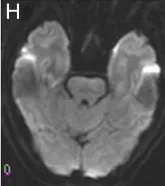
Case 2 No abnormality was observed in the internal carotid arteries. D, H) Acute brain infarction is not observed.
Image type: radiology (mri)